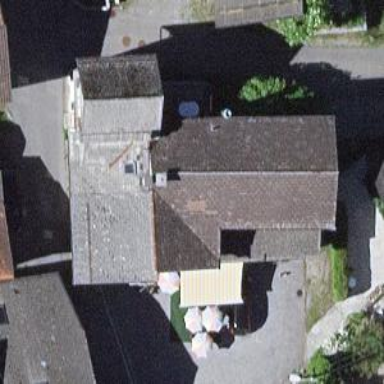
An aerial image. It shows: Restaurant.